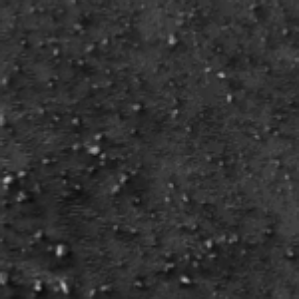
Label: frost